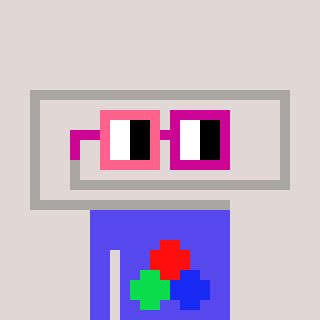
a pixel art character with square pink and red glasses, a paperclip-shaped head and a computerblue-colored body on a warm background